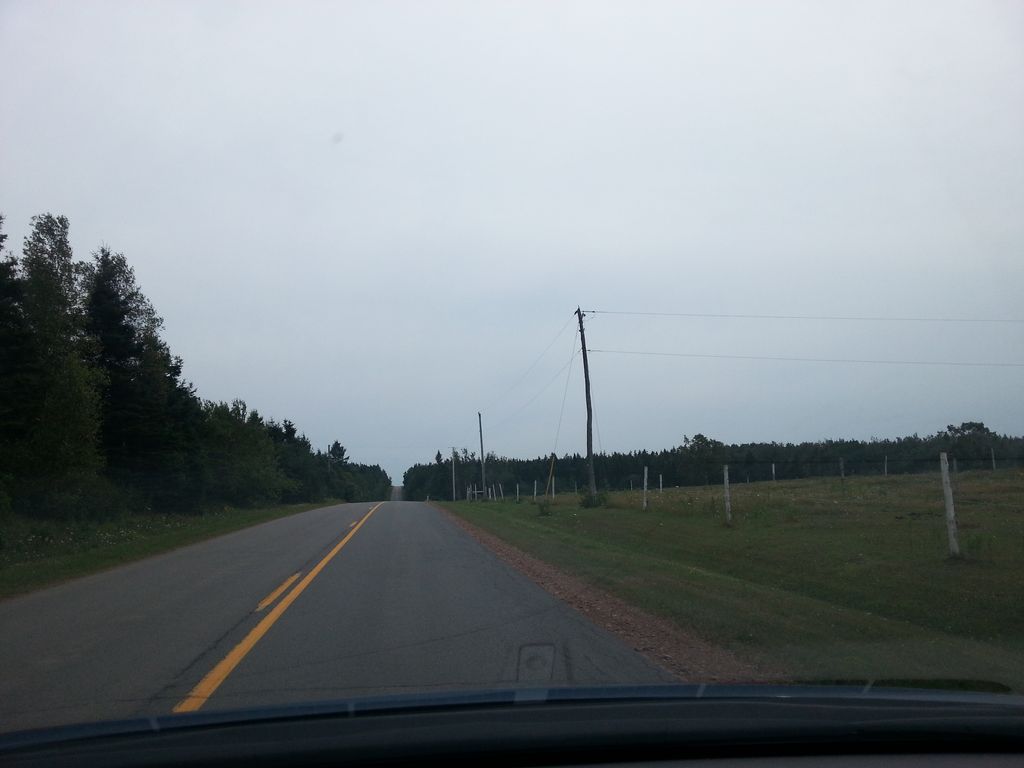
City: charlottetown